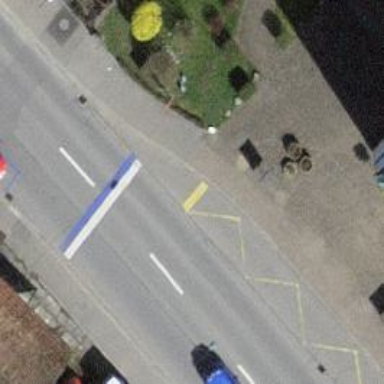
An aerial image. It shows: Platform for public transport is situated by the road.